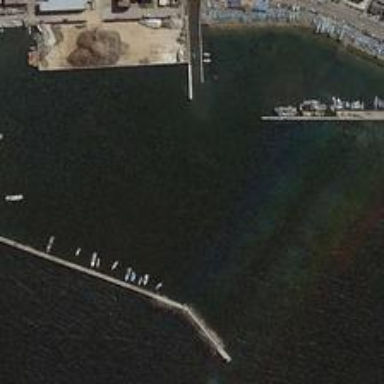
Some boats are in a large port near a wharf .